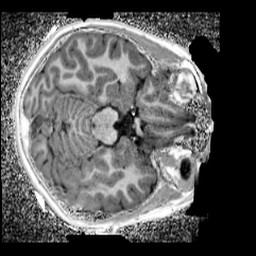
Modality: UNIT1_denoised
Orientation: axial
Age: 11
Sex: female
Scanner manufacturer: siemens
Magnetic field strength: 3 T
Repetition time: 4 s
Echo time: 0.00299 s